Question: I'm trying to execute a simple batch file from java using Runtime.getRuntime().exec(command);
but facing issues,
below is my code snippet
'''
public class Path {
public static void main(String args[]){
String[] command = new String[3];
command[0]="cmd";
command[1]="/C";
command[2]="D:/alt/a.bat";
Process p;
try {
p = Runtime.getRuntime().exec(command);
BufferedReader stdInput = new BufferedReader(new InputStreamReader(
p.getInputStream()));
BufferedReader stdError = new BufferedReader(new InputStreamReader(
p.getErrorStream()));
String s = null;
while ((s = stdInput.readLine()) != null) {
System.out.println(s);
}
while ((s = stdError.readLine()) != null) {
System.out.println(s);
}
} catch (IOException e) {
e.printStackTrace();
}
}
}
'''
and the batch a.bat has ant -f runme.xml test in it
and runme.xml resides in D:/alt physical location which has a target test, so far so good
but when i try to execute the java code above, below is the ouput
'''
D:\RCPStack\Path>ant -f runme.xml test Buildfile: runme.xml does not
exist! Build failed
'''
when i execute manually it works fine,seems to be the problem is with the code
below is manual execution output

how to tackle this(i don't know if the code is incorrect) and handle as a best practice
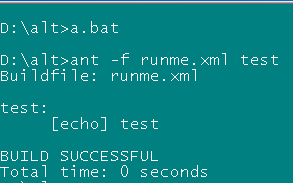
Answer: Try to use the method 'Runtime.exec(String cmd, String[] envp, File dir)'
to set the working directory to 'D:/alt/'.
This is because Ant must be executed in the directory where runme.xml is so Ant can find it.